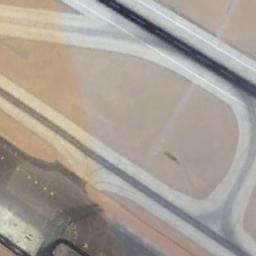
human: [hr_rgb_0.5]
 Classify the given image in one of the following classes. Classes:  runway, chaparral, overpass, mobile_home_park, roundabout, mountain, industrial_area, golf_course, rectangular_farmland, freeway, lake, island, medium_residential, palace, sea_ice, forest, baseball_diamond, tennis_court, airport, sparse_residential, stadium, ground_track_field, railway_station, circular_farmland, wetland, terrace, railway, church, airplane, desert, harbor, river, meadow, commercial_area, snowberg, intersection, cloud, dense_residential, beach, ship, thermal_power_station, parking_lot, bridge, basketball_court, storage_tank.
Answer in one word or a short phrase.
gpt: runway